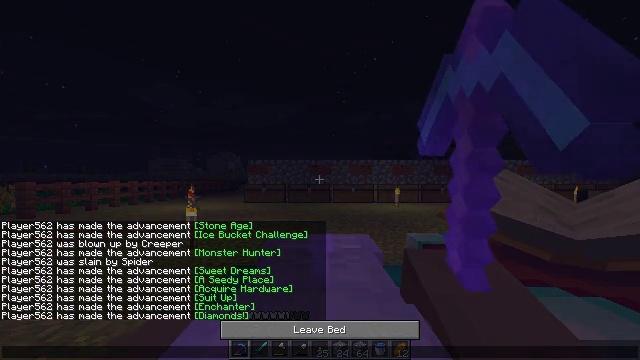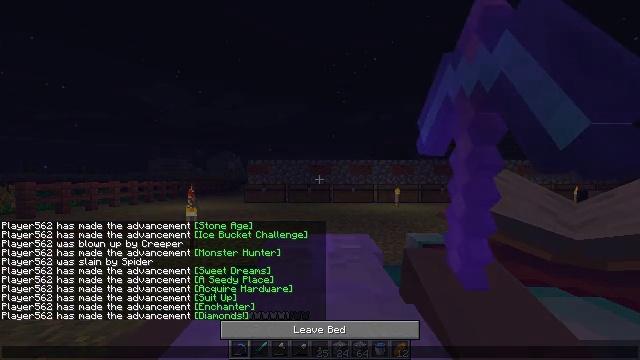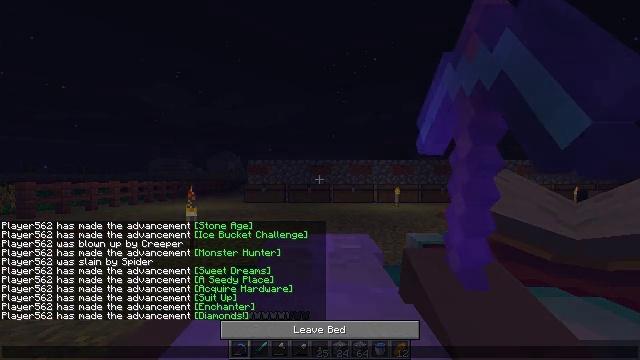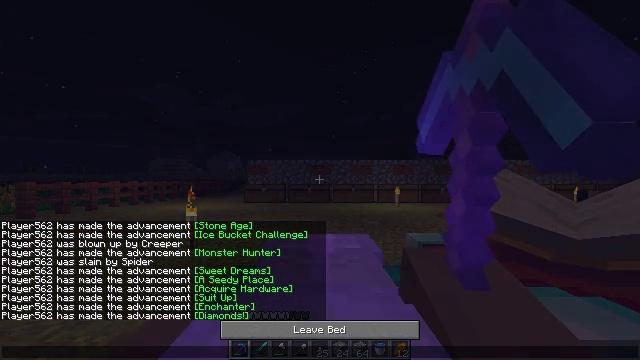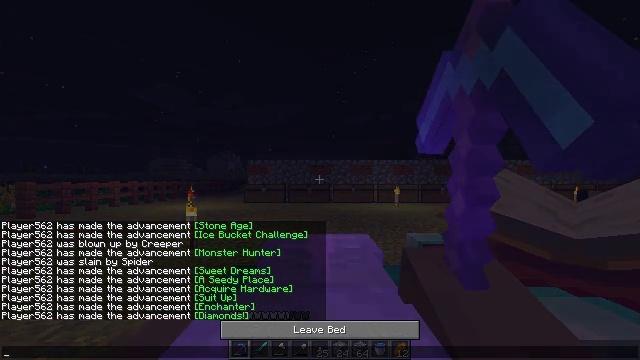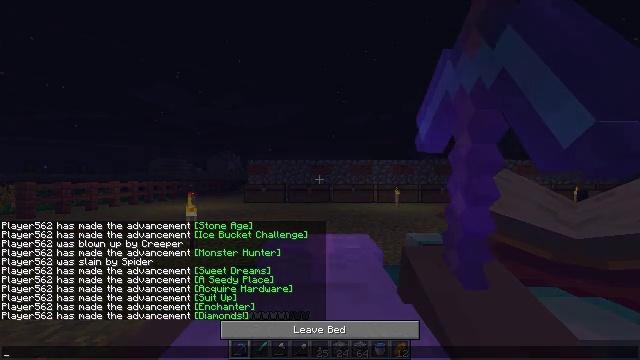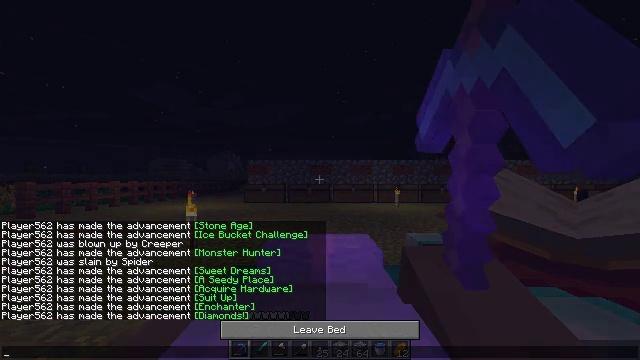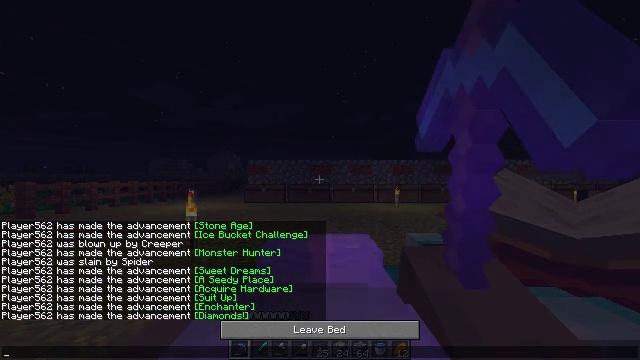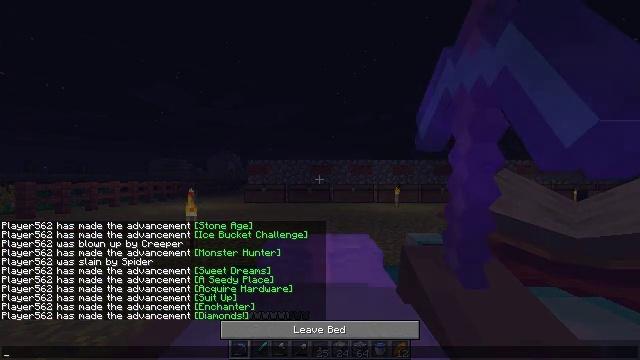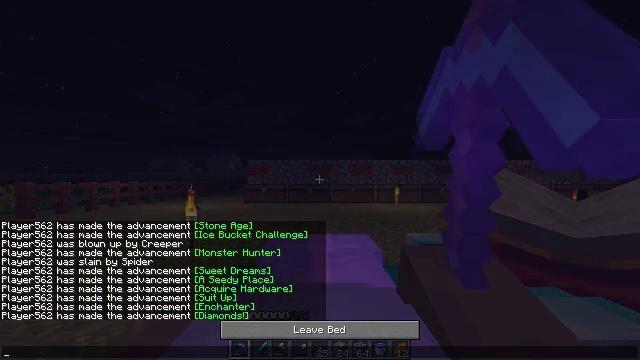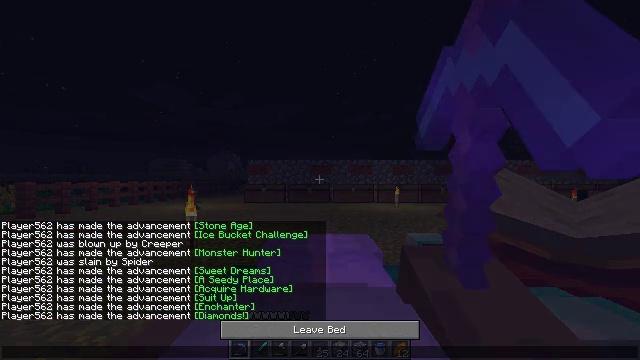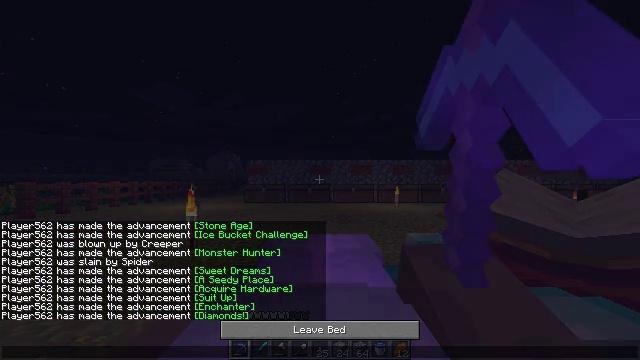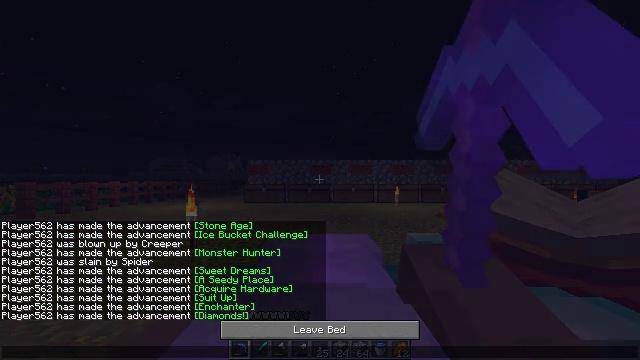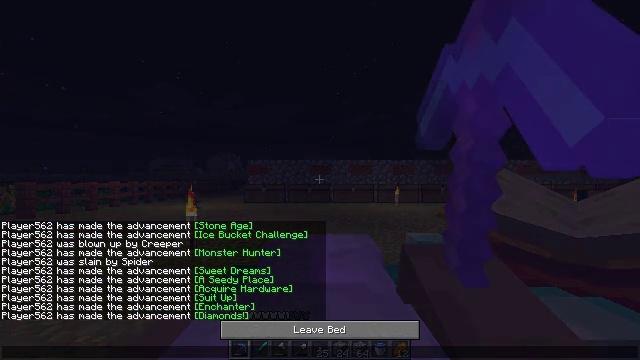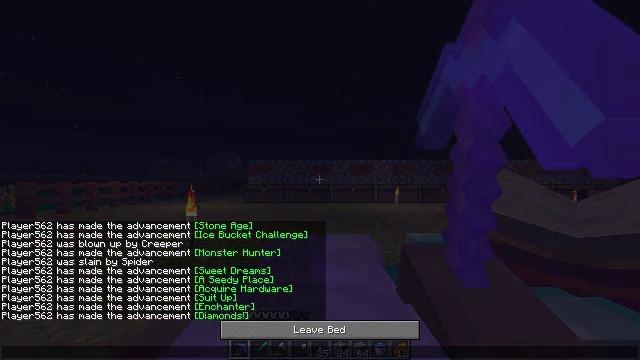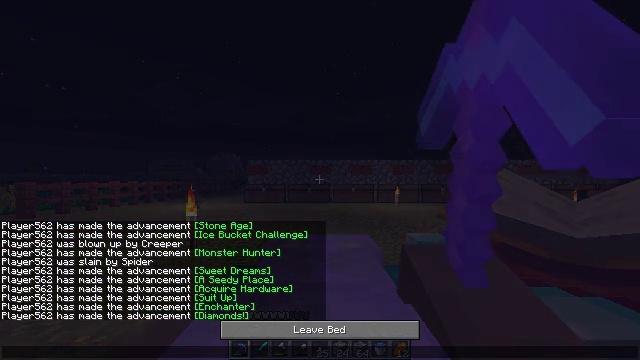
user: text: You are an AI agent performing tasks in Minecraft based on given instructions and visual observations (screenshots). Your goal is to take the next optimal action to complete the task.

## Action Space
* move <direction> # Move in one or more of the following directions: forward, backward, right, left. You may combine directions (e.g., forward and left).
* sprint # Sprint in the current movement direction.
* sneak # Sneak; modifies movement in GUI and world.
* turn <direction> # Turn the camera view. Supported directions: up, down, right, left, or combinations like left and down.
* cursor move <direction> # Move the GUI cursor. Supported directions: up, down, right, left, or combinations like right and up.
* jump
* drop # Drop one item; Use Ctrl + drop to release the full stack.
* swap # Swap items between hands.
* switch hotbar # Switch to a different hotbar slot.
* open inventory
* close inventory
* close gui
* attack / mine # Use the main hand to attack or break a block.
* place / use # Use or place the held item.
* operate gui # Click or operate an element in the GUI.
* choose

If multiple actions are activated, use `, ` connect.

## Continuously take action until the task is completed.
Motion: motion action
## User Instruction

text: Gather tall grass by hitting it.
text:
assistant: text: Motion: no_op
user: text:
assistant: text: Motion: no_op
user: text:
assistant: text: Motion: no_op
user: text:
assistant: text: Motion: no_op
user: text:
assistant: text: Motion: no_op
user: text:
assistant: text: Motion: no_op
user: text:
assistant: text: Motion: no_op
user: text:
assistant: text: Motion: no_op
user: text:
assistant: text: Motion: no_op
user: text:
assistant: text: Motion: no_op
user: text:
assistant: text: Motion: no_op
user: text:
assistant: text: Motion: no_op
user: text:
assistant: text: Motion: no_op
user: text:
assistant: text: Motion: no_op
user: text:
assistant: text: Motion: no_op
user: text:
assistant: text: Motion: no_op
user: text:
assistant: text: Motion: no_op
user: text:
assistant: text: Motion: no_op
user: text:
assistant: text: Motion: no_op
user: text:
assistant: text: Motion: no_op
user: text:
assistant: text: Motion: no_op
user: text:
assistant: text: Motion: no_op
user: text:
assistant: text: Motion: no_op
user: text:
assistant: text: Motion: no_op
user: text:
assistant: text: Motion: no_op
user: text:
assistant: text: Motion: no_op
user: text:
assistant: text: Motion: no_op
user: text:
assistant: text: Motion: no_op
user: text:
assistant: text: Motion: no_op
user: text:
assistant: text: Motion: cursor move right